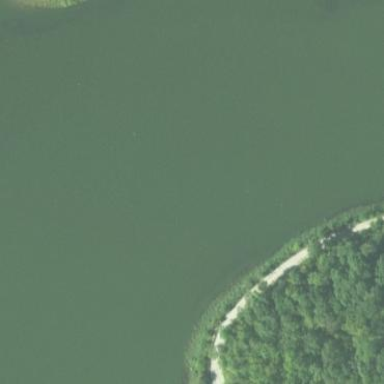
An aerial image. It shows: Reservoir of water.